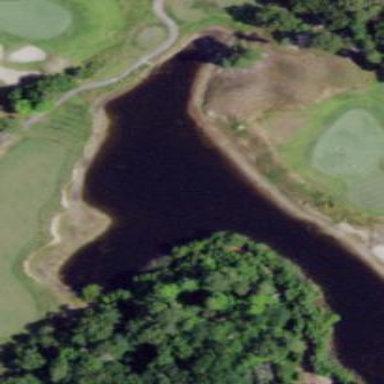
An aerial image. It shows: Water hazard on golf course. The hazard is natural water feature.